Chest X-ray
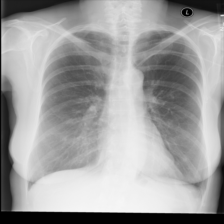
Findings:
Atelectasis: negative
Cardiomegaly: negative
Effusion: negative
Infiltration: negative
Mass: negative
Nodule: negative
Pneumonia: negative
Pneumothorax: negative
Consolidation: negative
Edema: negative
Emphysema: negative
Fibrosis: negative
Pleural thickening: negative
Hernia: negative